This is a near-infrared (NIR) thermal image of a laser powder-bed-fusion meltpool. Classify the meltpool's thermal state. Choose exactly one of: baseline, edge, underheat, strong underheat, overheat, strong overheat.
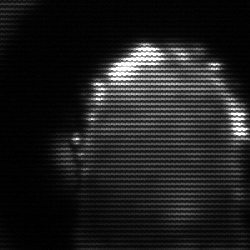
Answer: baseline